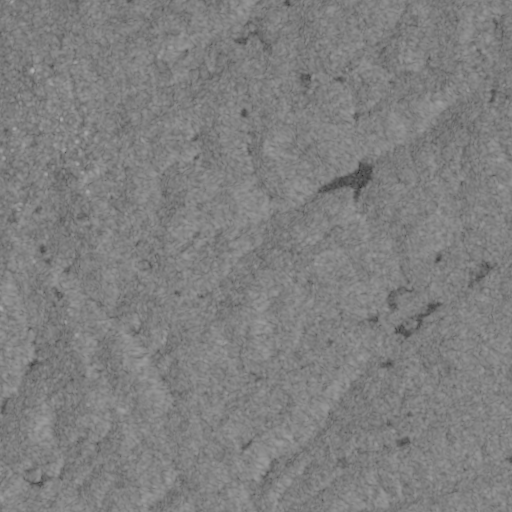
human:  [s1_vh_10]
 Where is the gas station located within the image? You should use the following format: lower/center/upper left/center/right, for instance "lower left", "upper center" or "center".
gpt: The gas station is located in the upper left of the image.
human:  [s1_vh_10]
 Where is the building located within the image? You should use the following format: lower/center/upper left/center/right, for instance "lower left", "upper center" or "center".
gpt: There is no building in the image.

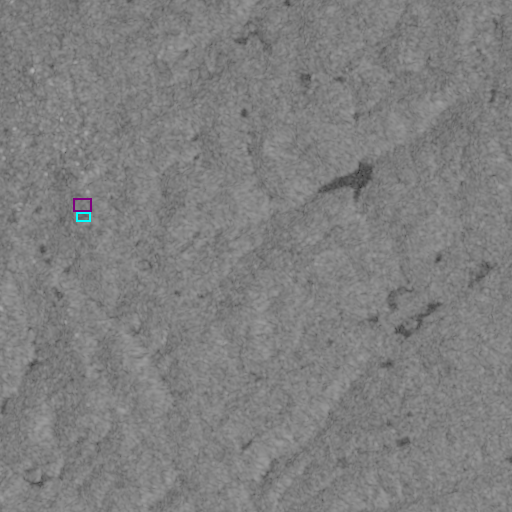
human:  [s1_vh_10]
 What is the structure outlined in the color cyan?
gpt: The structure outlined in cyan is a park.
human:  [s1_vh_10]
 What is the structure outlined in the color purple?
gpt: The structure outlined in purple is a building.
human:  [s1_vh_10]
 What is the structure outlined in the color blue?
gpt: There is no blue outline.